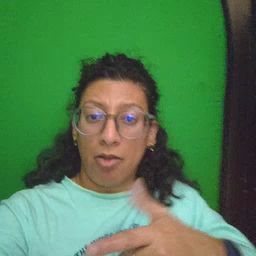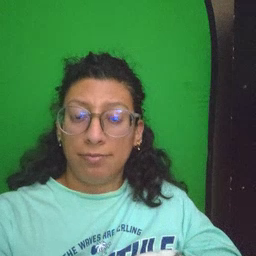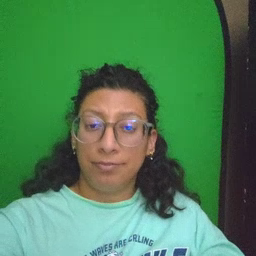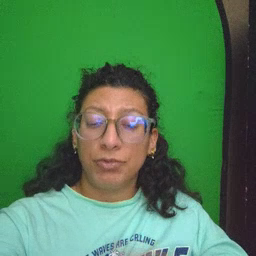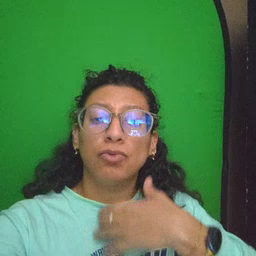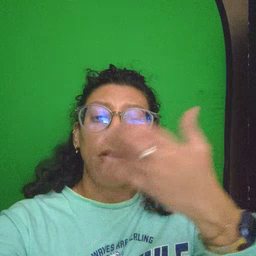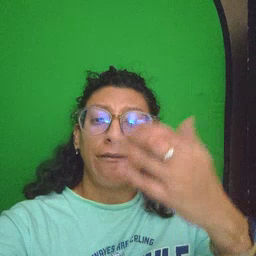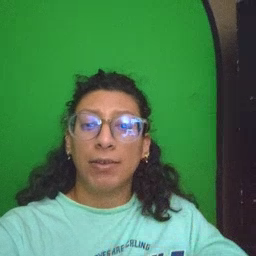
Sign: giraffe